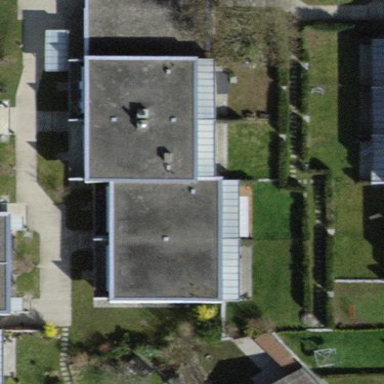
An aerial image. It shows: Terrace building.